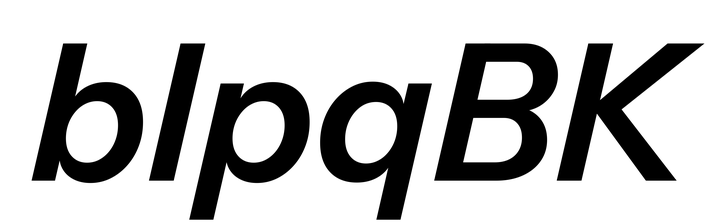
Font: InstrumentSans-Italic_SemiBold_Italic